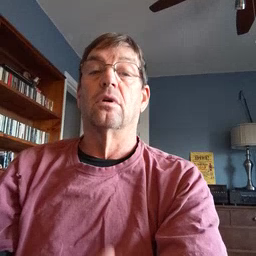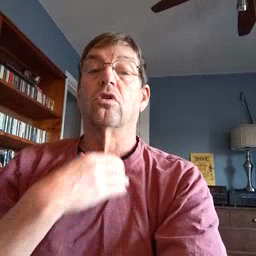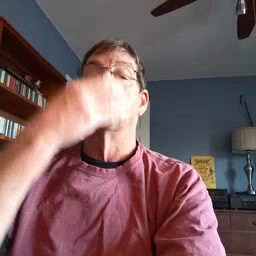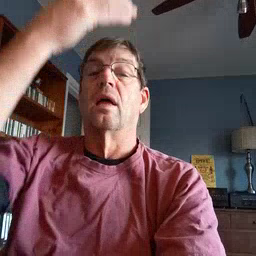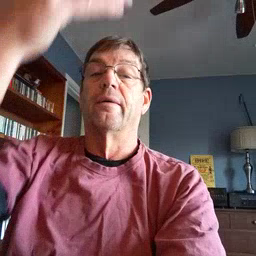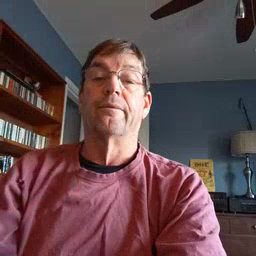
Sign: giraffe